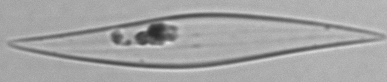
Label: Pleurosigma